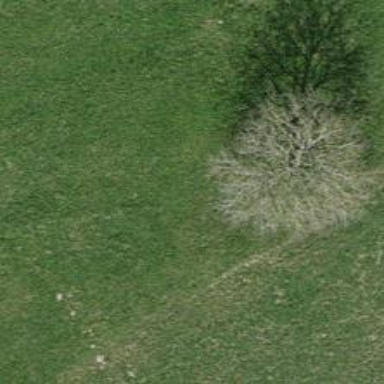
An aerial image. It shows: Agricultural area with broadleaved deciduous trees.